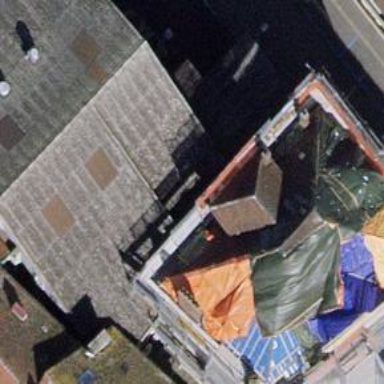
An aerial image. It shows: Cinema building.